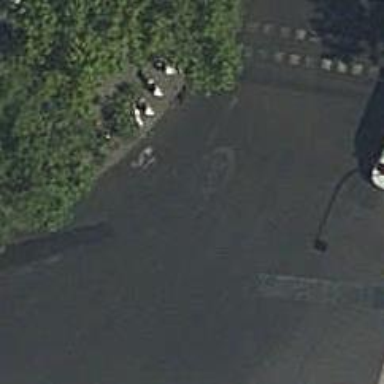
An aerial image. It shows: Primary highway with asphalt surface. It includes shared lane for cyclists.